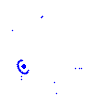
Particle: pion